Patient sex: M
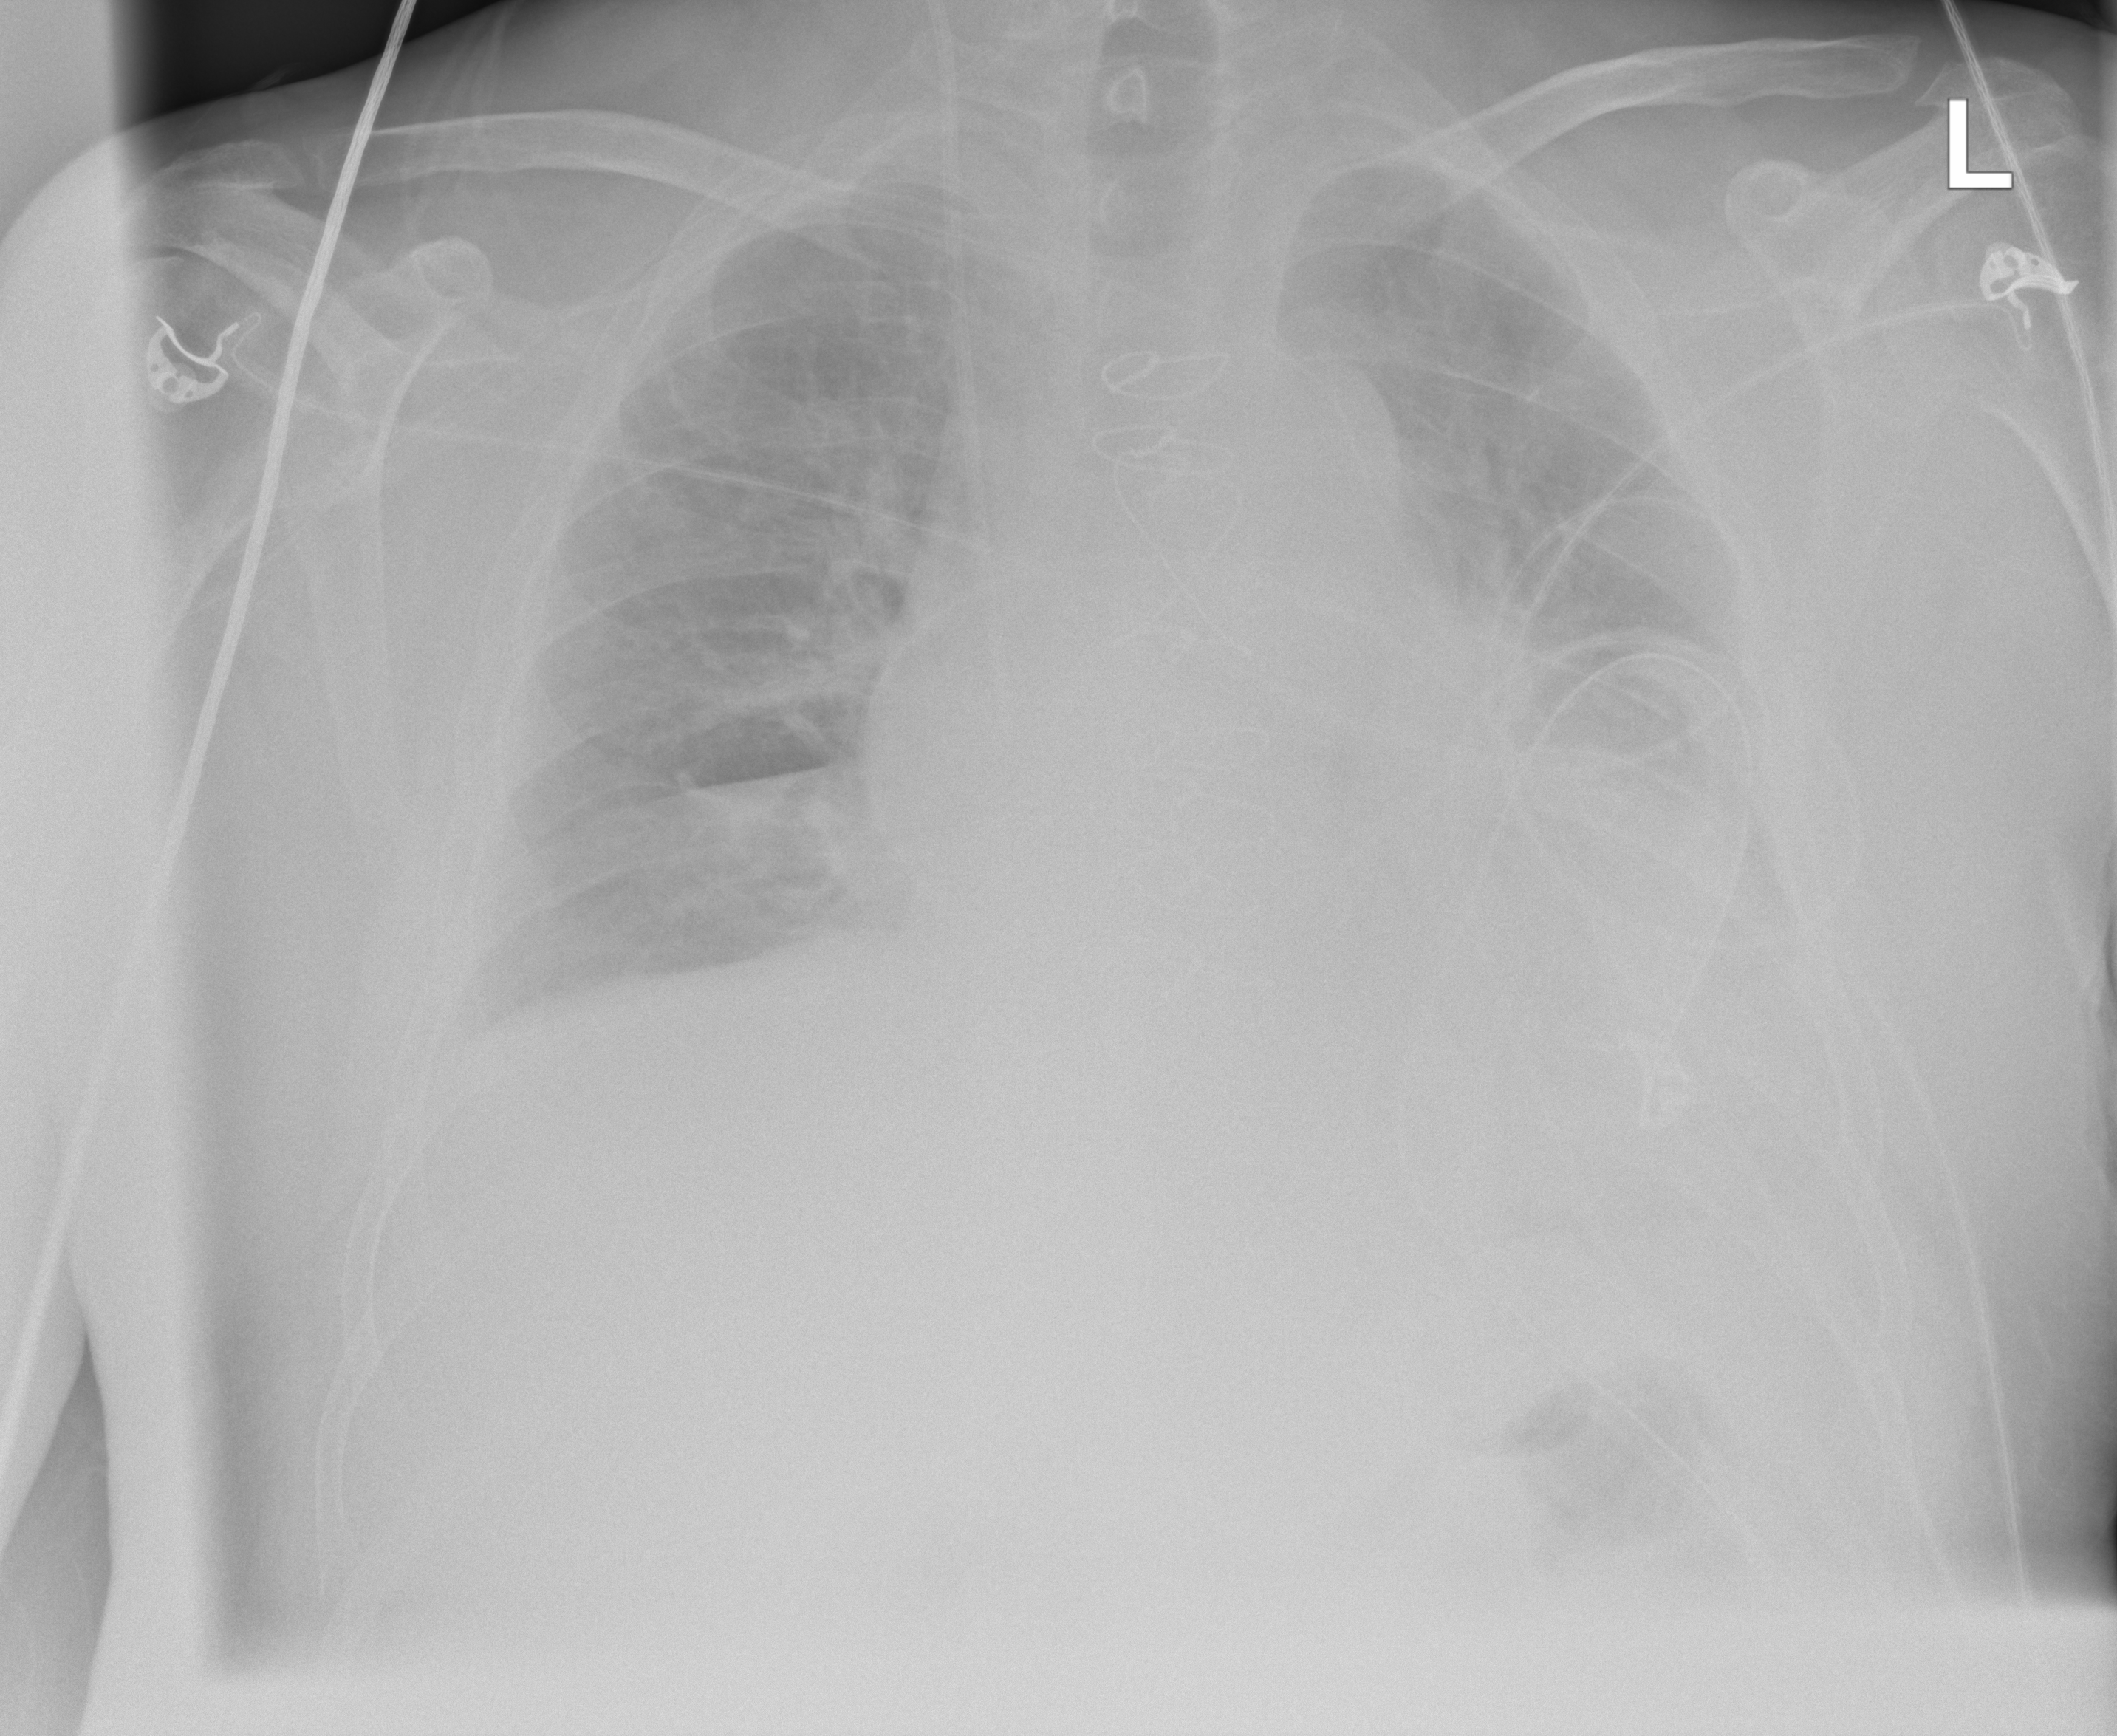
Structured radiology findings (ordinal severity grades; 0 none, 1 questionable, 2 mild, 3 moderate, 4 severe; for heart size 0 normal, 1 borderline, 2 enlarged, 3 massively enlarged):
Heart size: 2
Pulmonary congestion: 3
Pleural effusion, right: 2
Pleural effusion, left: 3
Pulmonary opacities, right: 2
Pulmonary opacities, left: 2
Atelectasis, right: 2
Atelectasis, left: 3